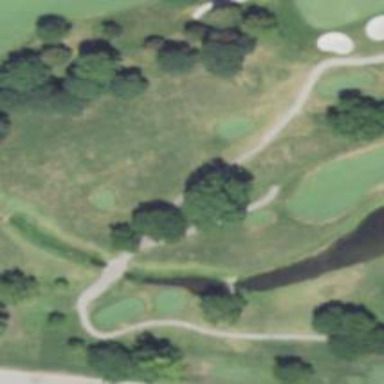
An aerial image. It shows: Service road designated as golf cart path.